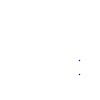
Particle: proton